Question: I have a contour named 'cnt' obtained from the image bellow:

for which I am able to find the centroid like this:
'''
M = cv2.moments(cnt)
centroid_x = int(M['m10']/M['m00'])
centroid_y = int(M['m01']/M['m00'])
'''
I now want to draw N number of lines, each 360/N degrees apart, starting from the centroid and cutting through the contour at all possible points of intersection. The cv2.line() function requires start point and end point but I don't have the end point.
If I had drawn a line passing through the centroid with a slope of Tan(360/N) I would have found the intersection of the line with the contour using 'bitwise_and' but I'm not able to figure out a way to draw that line.
Any help on how to draw such lines would be much appreciated.
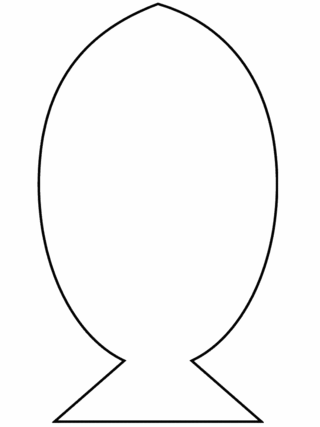
Answer: I got something working. It's a bit ad-hoc, but this is basically the algorithm I wrote. I had to reconstruct the contour of your image, so what I did was I read in the image manually, extracted the outer most contour of the object, then proceeded from there. What's good about the 'cv2.line' method is that if you draw a line that is out of bounds, the line is clipped by the image boundaries. This will be useful in the algorithm I wrote up.
Without further ado, these are the steps:
1. Read in the image, threshold then invert the image so that the black contour lines becomes white points.
2. Detect the outer most contour.
3. Create a copy of the original input image so we can draw our lines. Call this out.
4. Create a "reference" image that stores this outermost contour found in Step #2.
5. Detect the centroid of the contour points. Also access the width and height of the image. If you don't have any width or height values, then choose a value that is very large... perhaps something like 1000. You need to make sure that this value is beyond the maximum value of any points along your contour. Also, set the total number of angles you want, N.
6. For each angle we have, so for i = 0, 1 up to N - 1: a. Create a temporary blank image b. Calculate appropriate angle: i*(360 / N) and convert to radians c. On the temporary image, draw a line from the centroid of the contours to a coordinate outside of the image to ensure we draw a line towards the image boundary that is along the angle we want. The horizontal component of this line is cos(360/N) (argument is in degrees here) while the vertical component is -sin(360/N) (argument also in degrees). The negative is due to the fact that the y axis is positive going downwards in our image coordinate space, so the negative is to revert this so that the positive is going upwards with respect to Cartesian coordinates. The reason for this is so that when we calculate the angles that each line makes with the centre, the angles will be correct in that positive angles sweep counterclockwise. Starting from the centroid, we will move over by the width of the image for the horizontal and the height of the image for vertical maintaining the horizontal and vertical components found previously. This will make us draw the line out of bounds, but the line will be clipped by the image boundaries. Another intricacy is to draw a line in this temporary image that is sufficiently thick. If we drew a line that was only 1 pixel thick, you may get a case where the line doesn't intersect with the contour due to the sampling of the pixels and the way the line is drawn. I chose a thickness of 5 pixels here to be sure. d. Using this temporary image, see which locations are equal to the reference image. For any locations that are equal, we have found where this line intersects with the contour of the original image. As such, choose any location that intersects, as the thick line will most likely produce more than one intersection point with the outermost contour. e. Using step (d), draw a line from the centroid of out to the location we found in step (d).
7. Repeat Step #6 for all angles. out will contain our the result after Step #6 is completed.
Without further ado, here's the code I wrote:
'''
# Step #1
img = cv2.imread('contour.png', 0)
img_bw = img <= 128
img_bw = 255*img_bw.astype('uint8')
# Step #2
contours, _ = cv2.findContours(img_bw,cv2.RETR_EXTERNAL,cv2.CHAIN_APPROX_NONE)
# Step #3
out = img.copy()
# Step #4
ref = np.zeros_like(img_bw)
cv2.drawContours(ref, contours, 0, 255, 1)
# Step #5
M = cv2.moments(contours[0])
centroid_x = int(M['m10']/M['m00'])
centroid_y = int(M['m01']/M['m00'])
# Get dimensions of the image
width = img.shape[1]
height = img.shape[0]
# Define total number of angles we want
N = 20
# Step #6
for i in range(N):
# Step #6a
tmp = np.zeros_like(img_bw)
# Step #6b
theta = i*(360/N)
theta *= np.pi/180.0
# Step #6c
cv2.line(tmp, (centroid_x, centroid_y),
(int(centroid_x+np.cos(theta)*width),
int(centroid_y-np.sin(theta)*height)), 255, 5)
# Step #6d
(row,col) = np.nonzero(np.logical_and(tmp, ref))
# Step #6e
cv2.line(out, (centroid_x, centroid_y), (col[0],row[0]), 0, 1)
# Show the image
# Step #7
cv2.imshow('Output', out)
cv2.waitKey(0)
cv2.destroyAllWindows()
'''
Here's the result I get. I chose 20 angles: